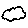
Label: cloud